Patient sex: M
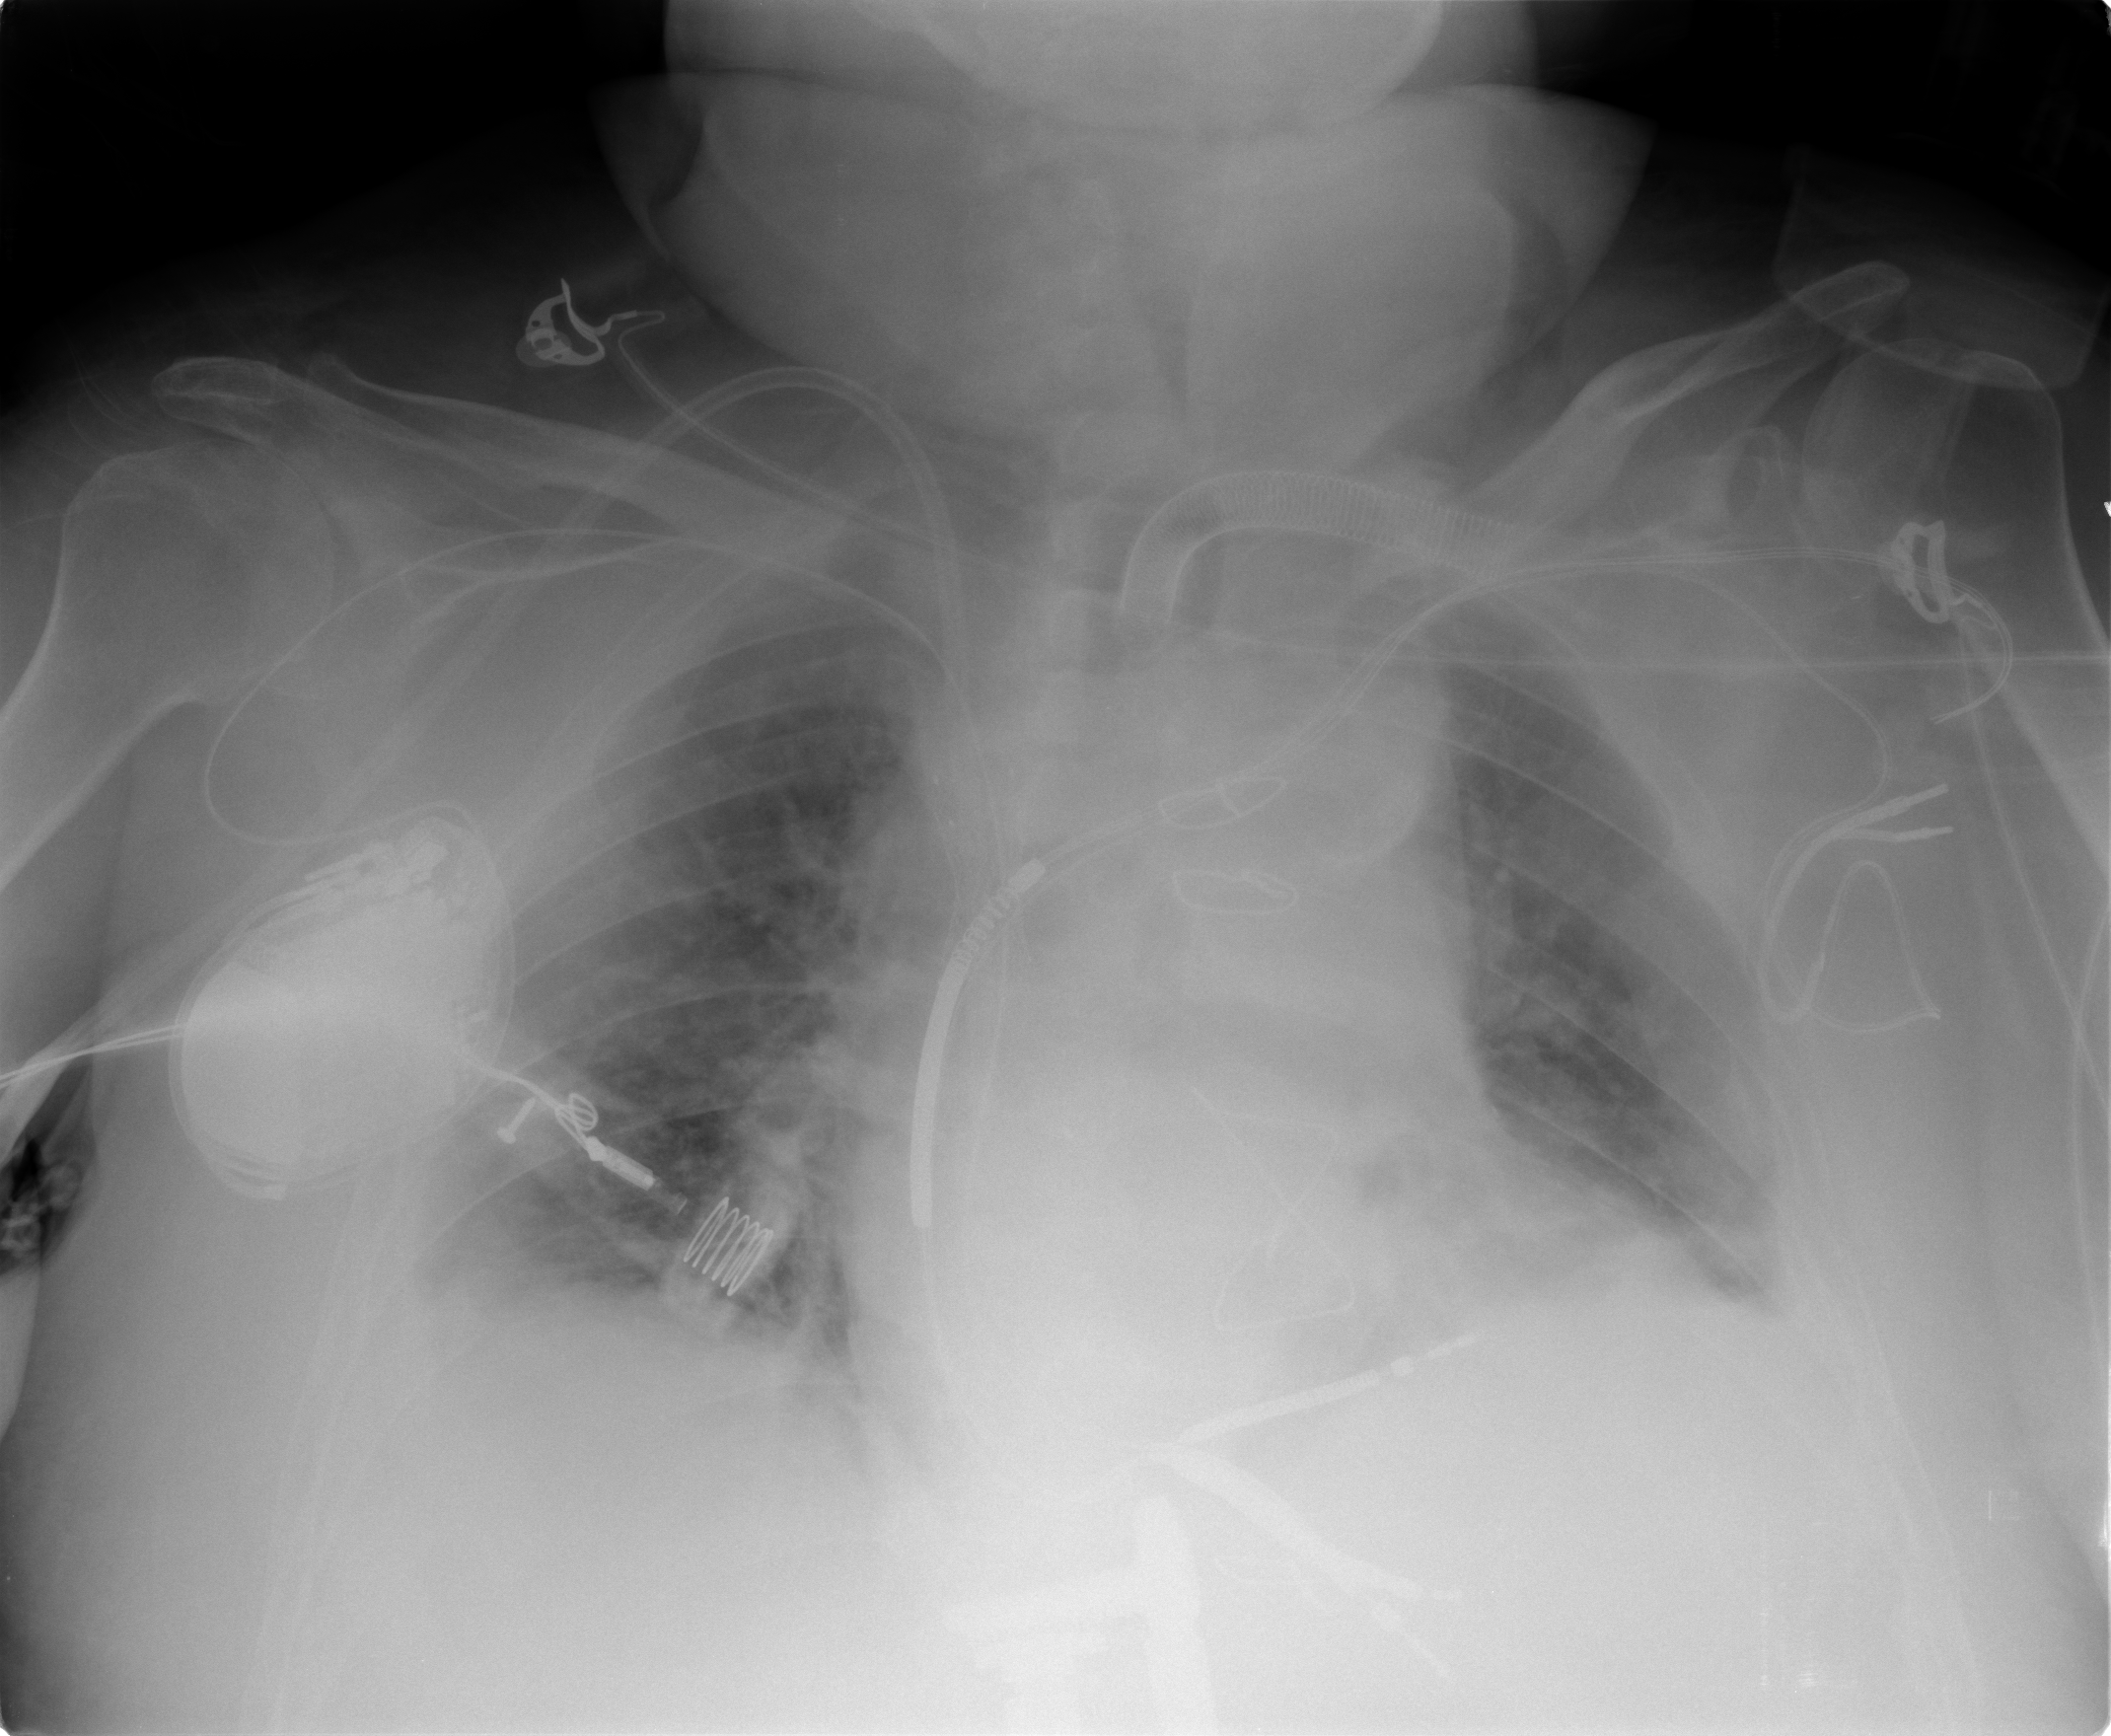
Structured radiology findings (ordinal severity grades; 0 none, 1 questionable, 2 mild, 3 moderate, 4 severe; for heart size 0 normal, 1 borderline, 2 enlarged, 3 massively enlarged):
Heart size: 2
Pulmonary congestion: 2
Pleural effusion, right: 0
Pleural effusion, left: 0
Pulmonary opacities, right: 0
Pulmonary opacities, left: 0
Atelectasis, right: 2
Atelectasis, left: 2